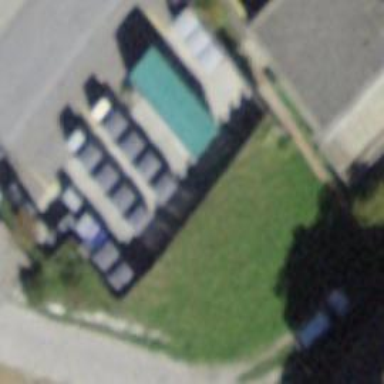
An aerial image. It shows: Recycling container in the area designated for recycling.